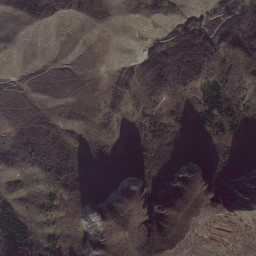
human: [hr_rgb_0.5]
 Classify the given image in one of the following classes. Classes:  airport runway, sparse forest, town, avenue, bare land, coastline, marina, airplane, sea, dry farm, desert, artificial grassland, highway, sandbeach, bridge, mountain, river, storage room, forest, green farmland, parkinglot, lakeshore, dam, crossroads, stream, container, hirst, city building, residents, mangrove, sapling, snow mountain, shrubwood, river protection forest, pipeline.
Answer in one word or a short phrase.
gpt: mountain